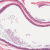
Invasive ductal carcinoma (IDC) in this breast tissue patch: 0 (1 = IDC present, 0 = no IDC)